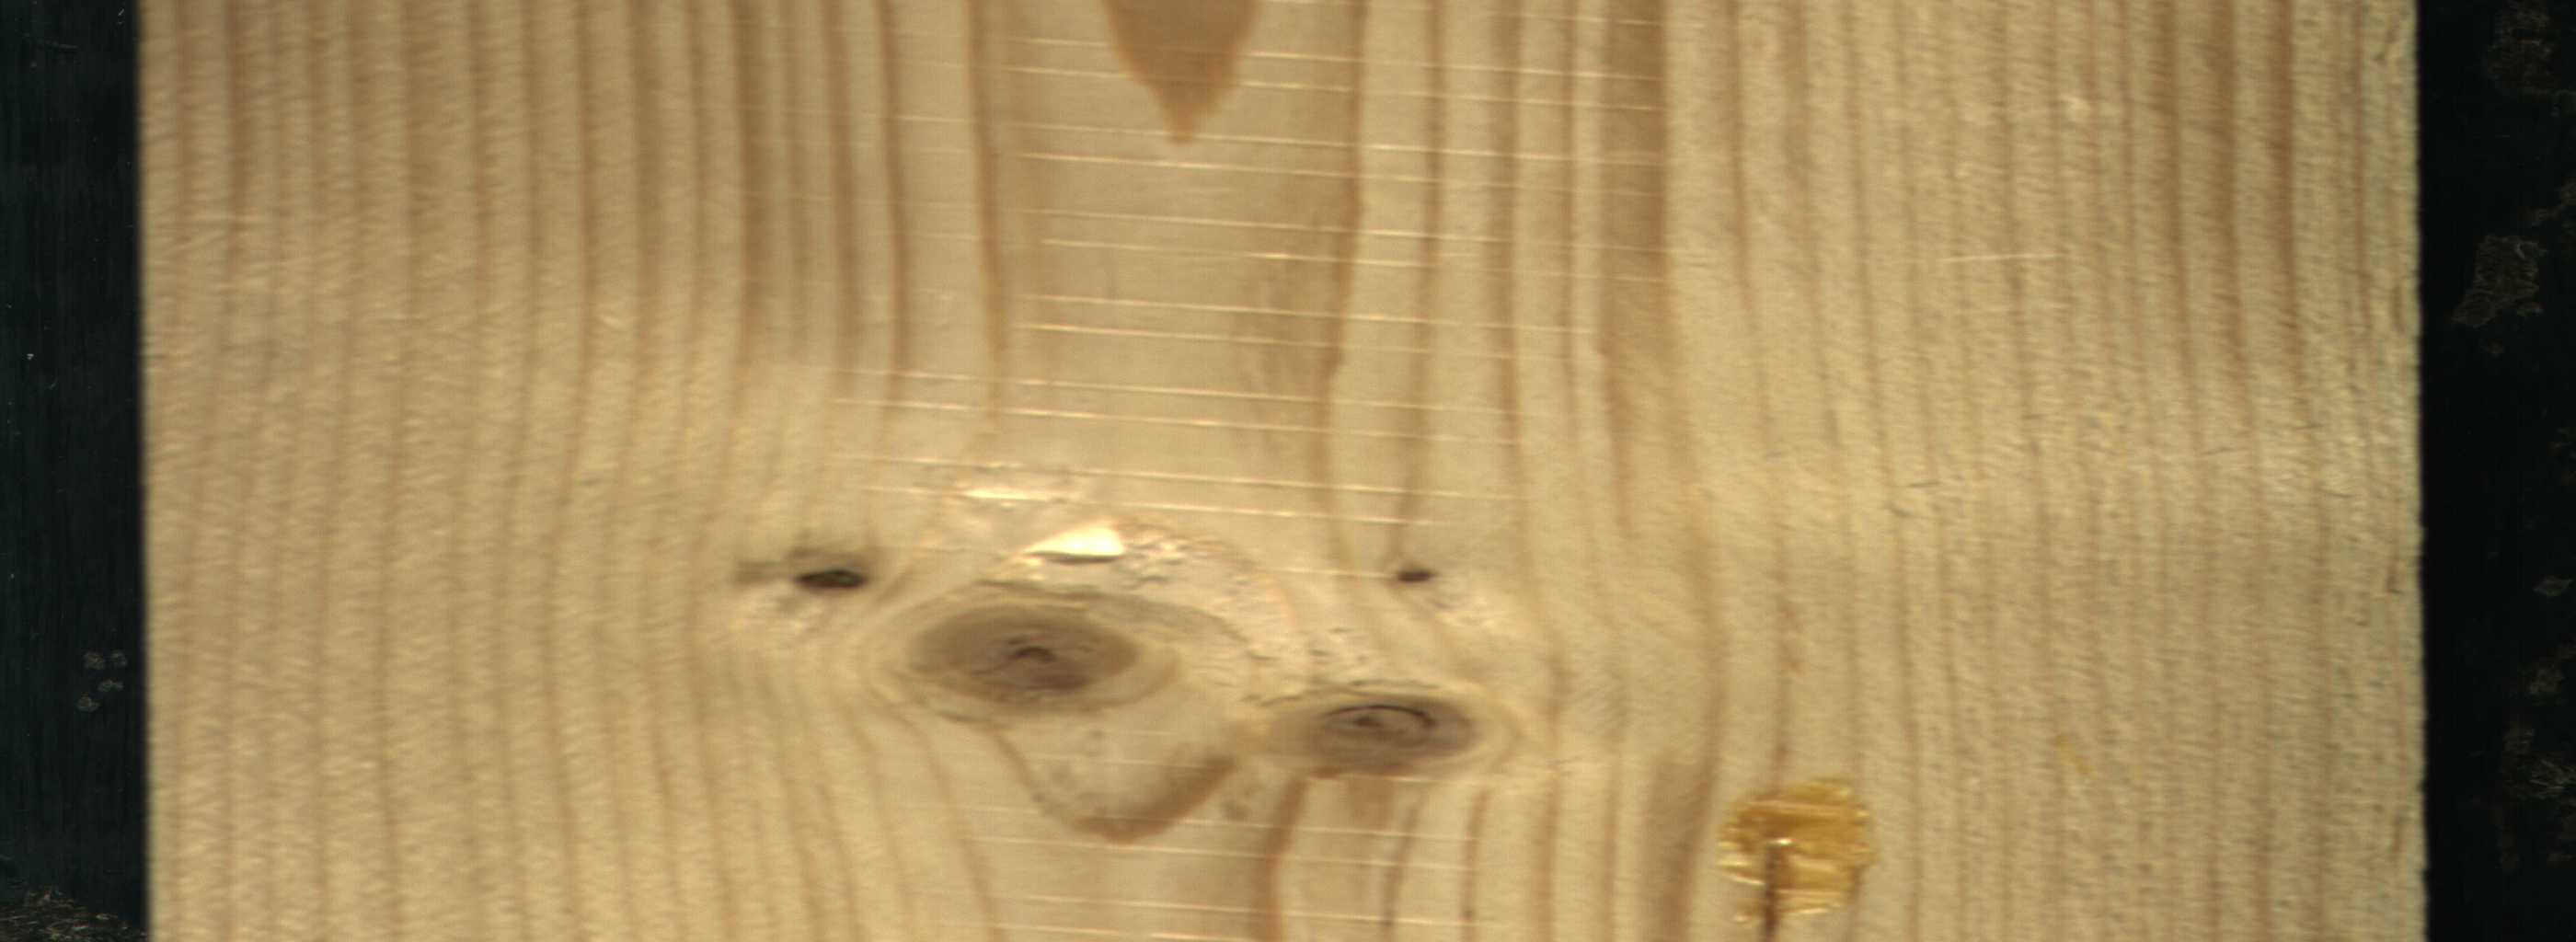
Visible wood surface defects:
resin
Live_Knot
Live_Knot
Live_Knot
Live_Knot